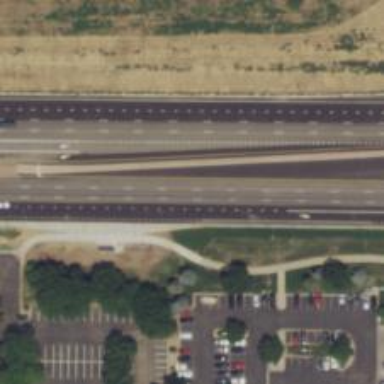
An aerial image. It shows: Trunk highway with asphalt surface and grade1 tracktype.